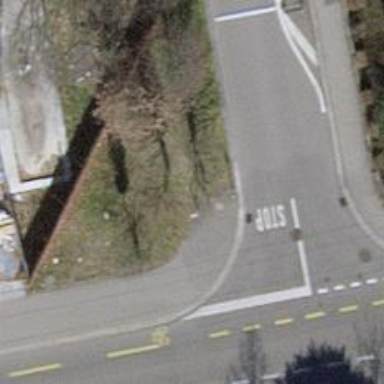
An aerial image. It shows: Kerb serving as barrier.